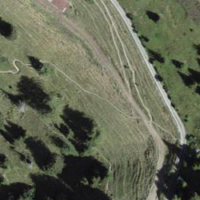
EUNIS habitat code: 23
Species observed at this site:
Silene dioica
Tussilago farfara